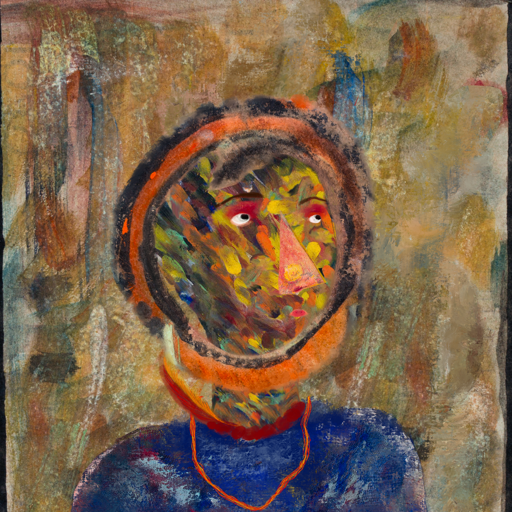
Background: Pipe, Head And Neck Side: An_Impression, Face Side: Irani, Bust: Irani, Hair Side: Childish, Head Accessory: Blank, Second Necklace: Gypsy_Mother_2, Necklace: Pipe, Baby: Blank